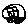
Label: car